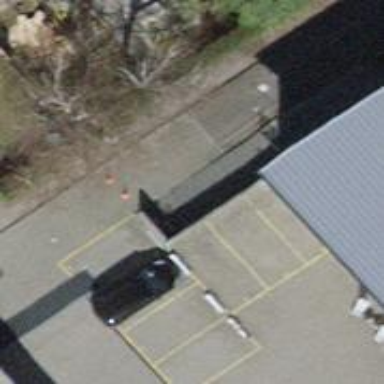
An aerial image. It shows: Bicycle parking facility.